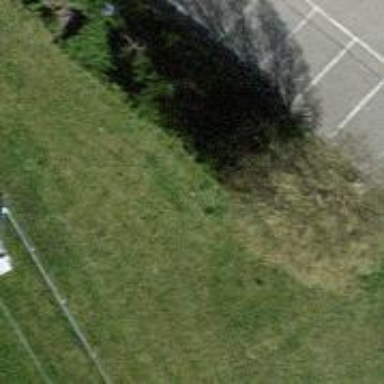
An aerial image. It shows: Beautiful tree in nature.